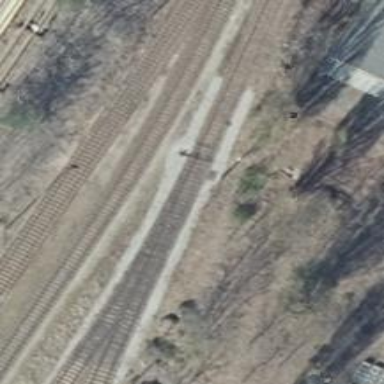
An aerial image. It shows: Railway switch.